Question: I am a new programmer and this is my first time using highcharts.
I have code like this using highstocks library too:
'''
Highcharts.getJSON('https://gmlews.com/api/data', function(data) {
console.log(data);
var accelero_x = [],
timestamp = [];
for (var i = 0; i < data.length; i++) {
accelero_x.push(data[i].accelero_x);
timestamp.push(data[i].timestamp);
}
console.log(accelero_x);
console.log(timestamp);
// Create the chart
Highcharts.stockChart('container', {
rangeSelector: {
selected: 1
},
title: {
text: 'Accelero X'
},
series: [{
name: 'Accelero X',
data: accelero_x,
type: 'spline',
tooltip: {
valueDecimals: 2
}
}]
});
});
'''
You can see the full running code on : <URL>
The problem is how to make the x-axes based on my timestamp?
New problem after get the x-axes right is : in my api, some of the last data is in 19March. But on the chart the last data shows 18March not 19March. Actually there is no one single data on 18March in my API. You can check the api on the URL above. Meanwhile the other data before those are showing the right date on the chart.
This is the capture of the chart :

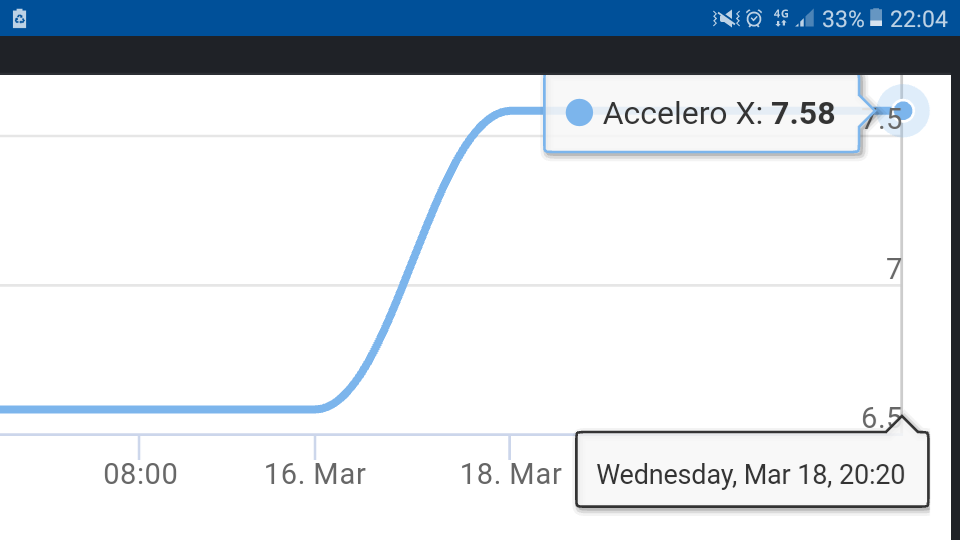
Answer: You need to convert your data to the format required by Highcharts, in your case - an array of arrays or an array of objcts ({ x, y }).
'''
Highcharts.getJSON('https://gmlews.com/api/data', function(data) {
var seriesData = [];
for (var i = 0; i < data.length; i++) {
seriesData.push([
new Date(data[i].timestamp).getTime(),
data[i].accelero_x
]);
}
// Create the chart
...
});
'''
---
<URL>
<URL>